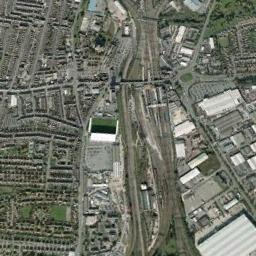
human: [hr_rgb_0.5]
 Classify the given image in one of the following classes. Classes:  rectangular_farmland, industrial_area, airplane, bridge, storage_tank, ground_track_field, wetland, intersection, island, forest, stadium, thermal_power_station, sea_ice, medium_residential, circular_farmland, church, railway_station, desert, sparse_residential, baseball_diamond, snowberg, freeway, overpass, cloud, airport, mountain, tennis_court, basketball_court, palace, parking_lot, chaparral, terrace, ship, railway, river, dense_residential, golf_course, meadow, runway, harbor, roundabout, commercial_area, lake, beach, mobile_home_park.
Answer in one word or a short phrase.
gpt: railway_station